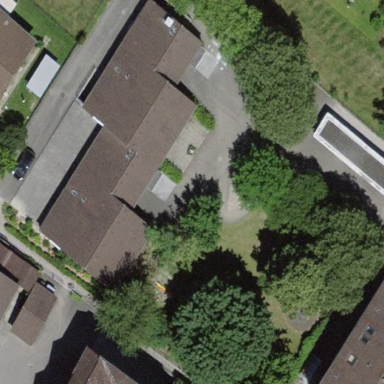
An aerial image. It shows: Kindergarten.